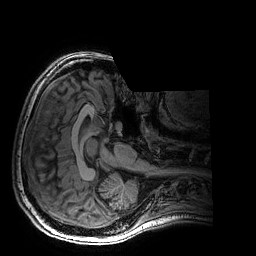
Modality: T1w
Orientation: axial
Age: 21
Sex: female
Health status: healthy
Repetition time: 2.53 s
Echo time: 0.0034 s